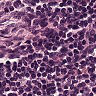
Metastatic tissue present: no